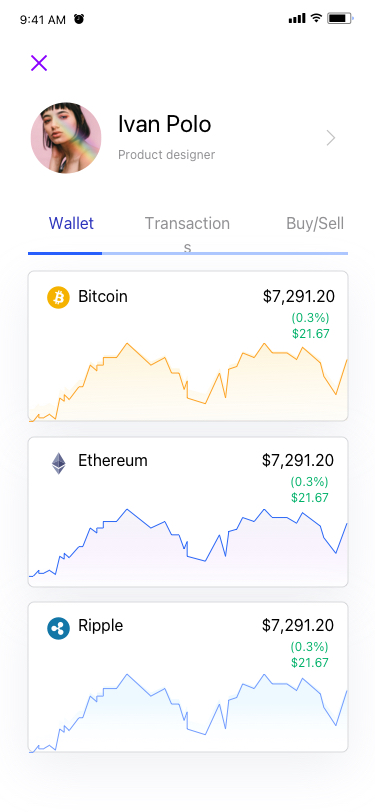
Text in this UI design:
Ivan Polo
UI Text/Heading/H4/Hightlight
Product designer
Transactions
Buy/Sell
Wallet
Bitcoin
$7,291.20
(0.3%) $21.67
Ethereum
$7,291.20
(0.3%) $21.67
Ripple
$7,291.20
(0.3%) $21.67
9:41 AM